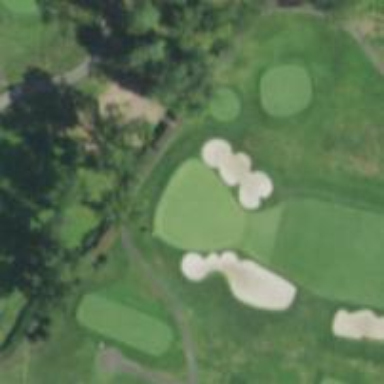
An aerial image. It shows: Golf hole.